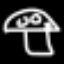
Label: mushroom